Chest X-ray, PA view. Patient: 55 years old, sex M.
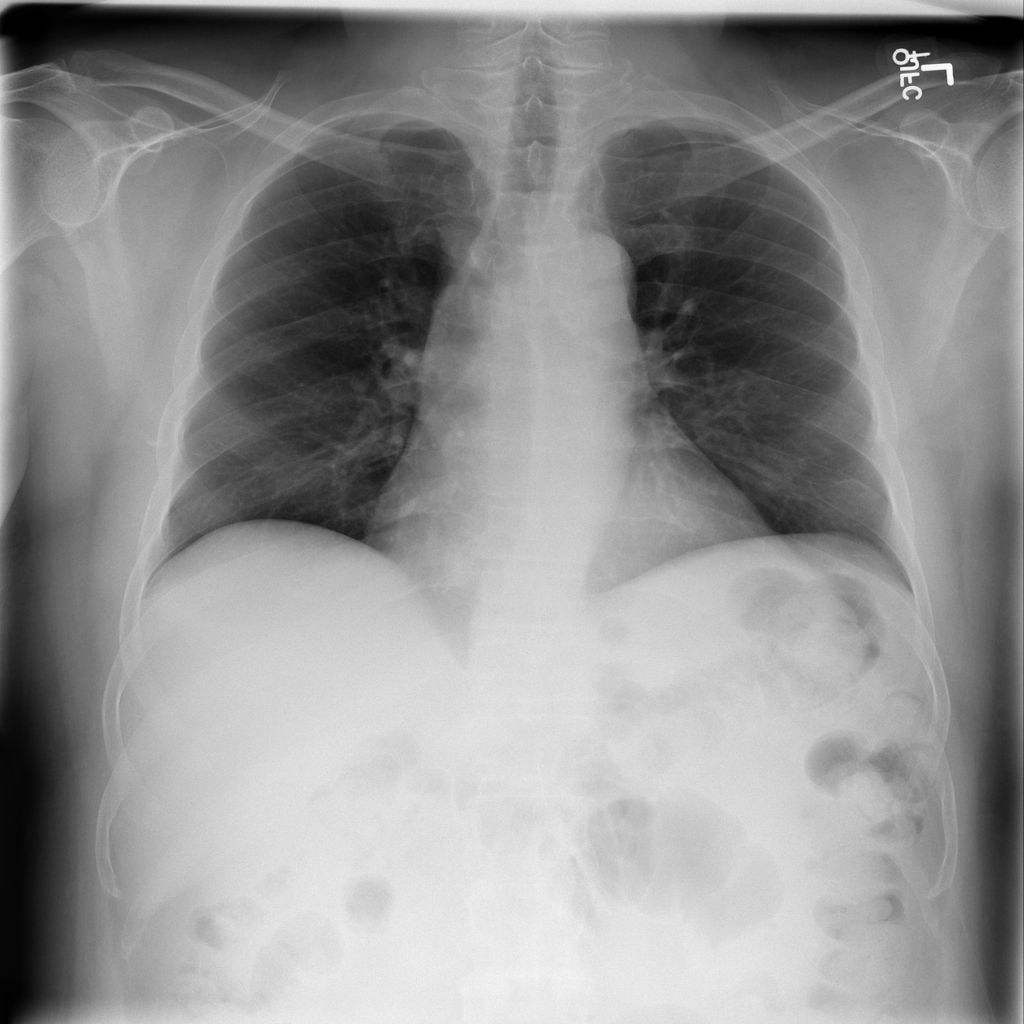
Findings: Infiltration